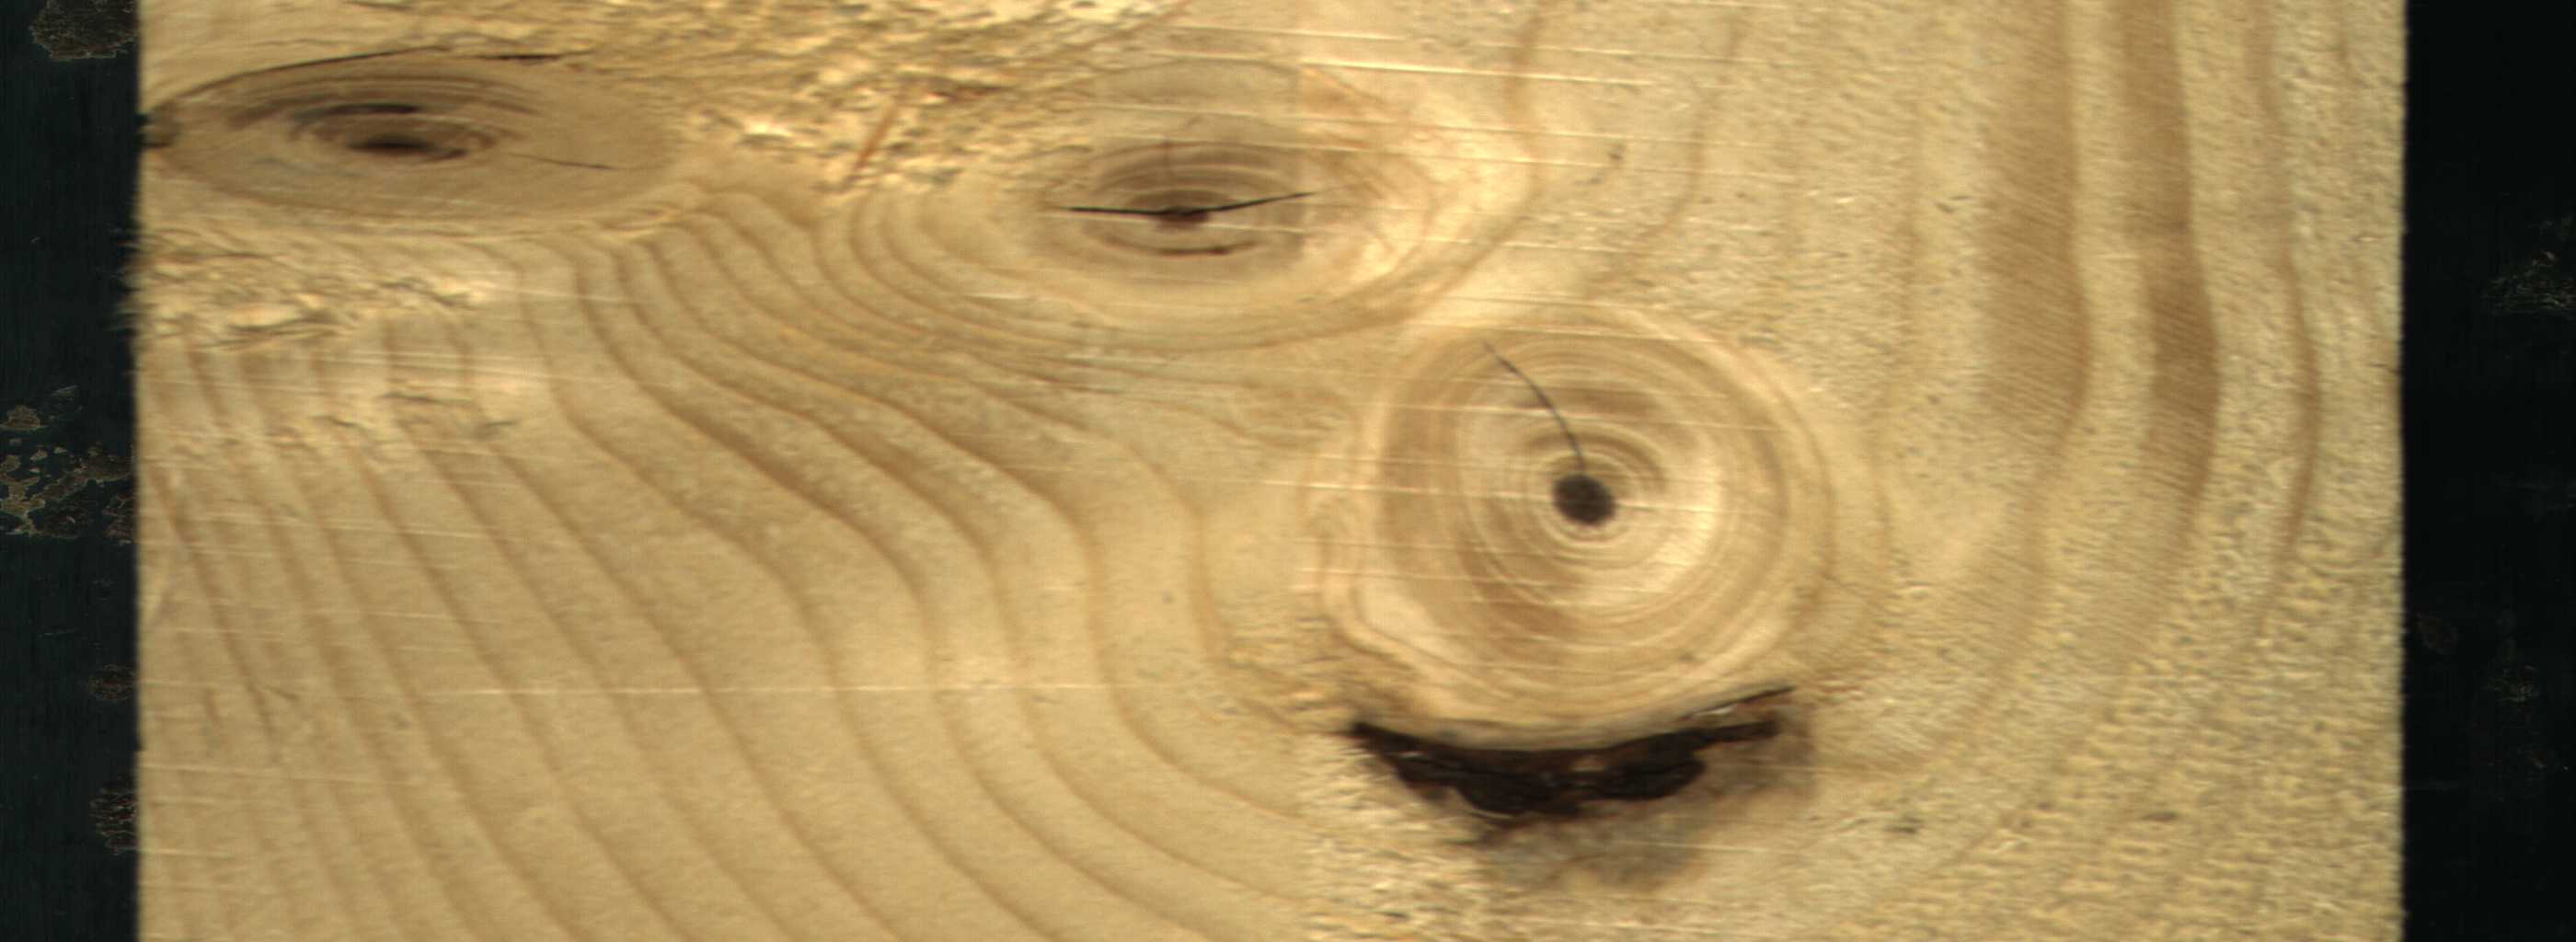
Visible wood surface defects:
knot_with_crack
knot_with_crack
knot_with_crack
Dead_Knot